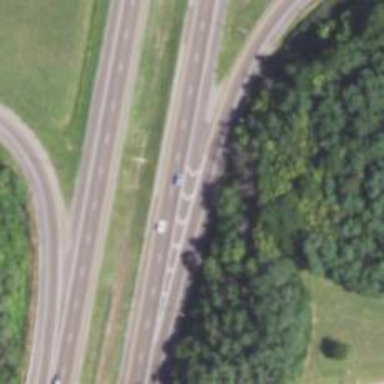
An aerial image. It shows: Solid road edge marking.